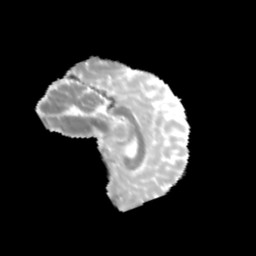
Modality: MD
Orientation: sagittal
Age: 11
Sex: female
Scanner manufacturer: siemens
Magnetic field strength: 3 T
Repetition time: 3.8 s
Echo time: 0.07 s